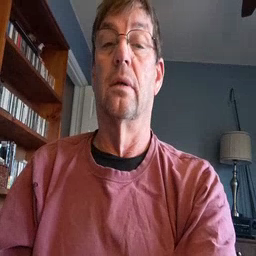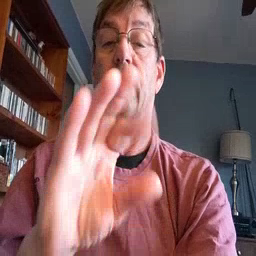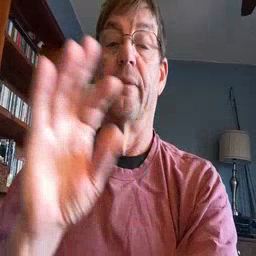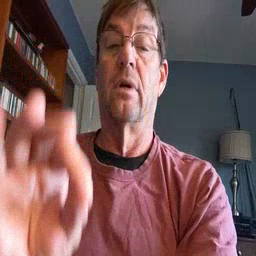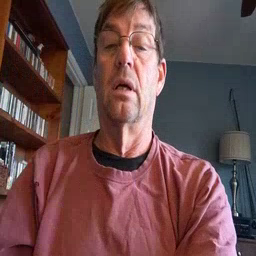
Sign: frenchfries